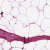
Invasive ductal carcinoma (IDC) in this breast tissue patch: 0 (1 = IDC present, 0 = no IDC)